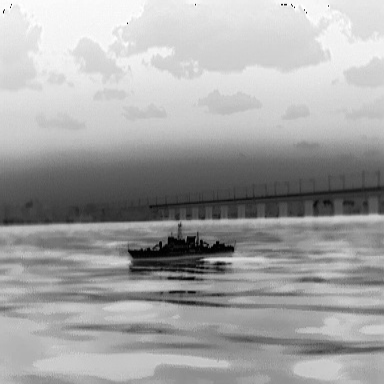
There is a warship in the infrared image.